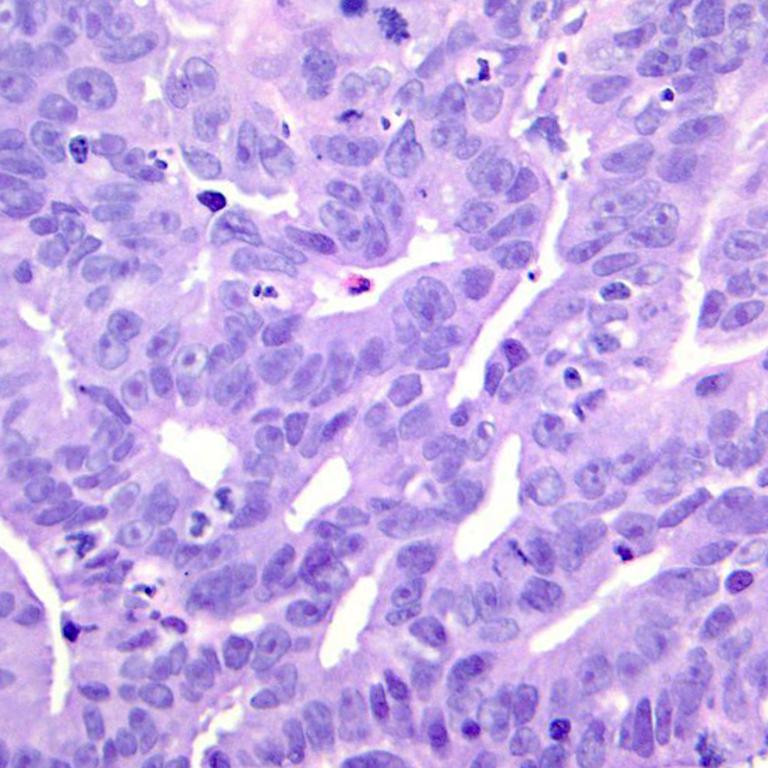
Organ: colon
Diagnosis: adenocarcinomas